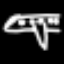
Label: airplane